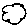
Label: cloud